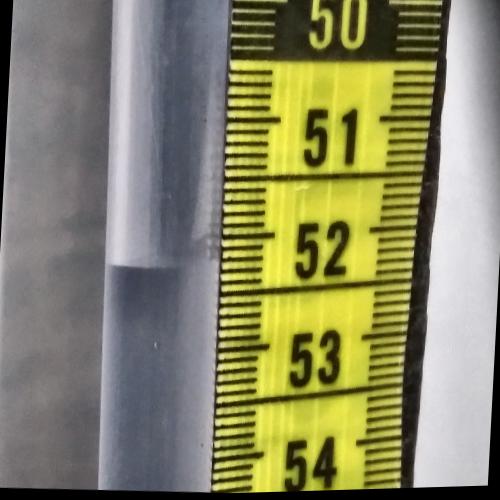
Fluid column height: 52.3 cm